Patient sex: M
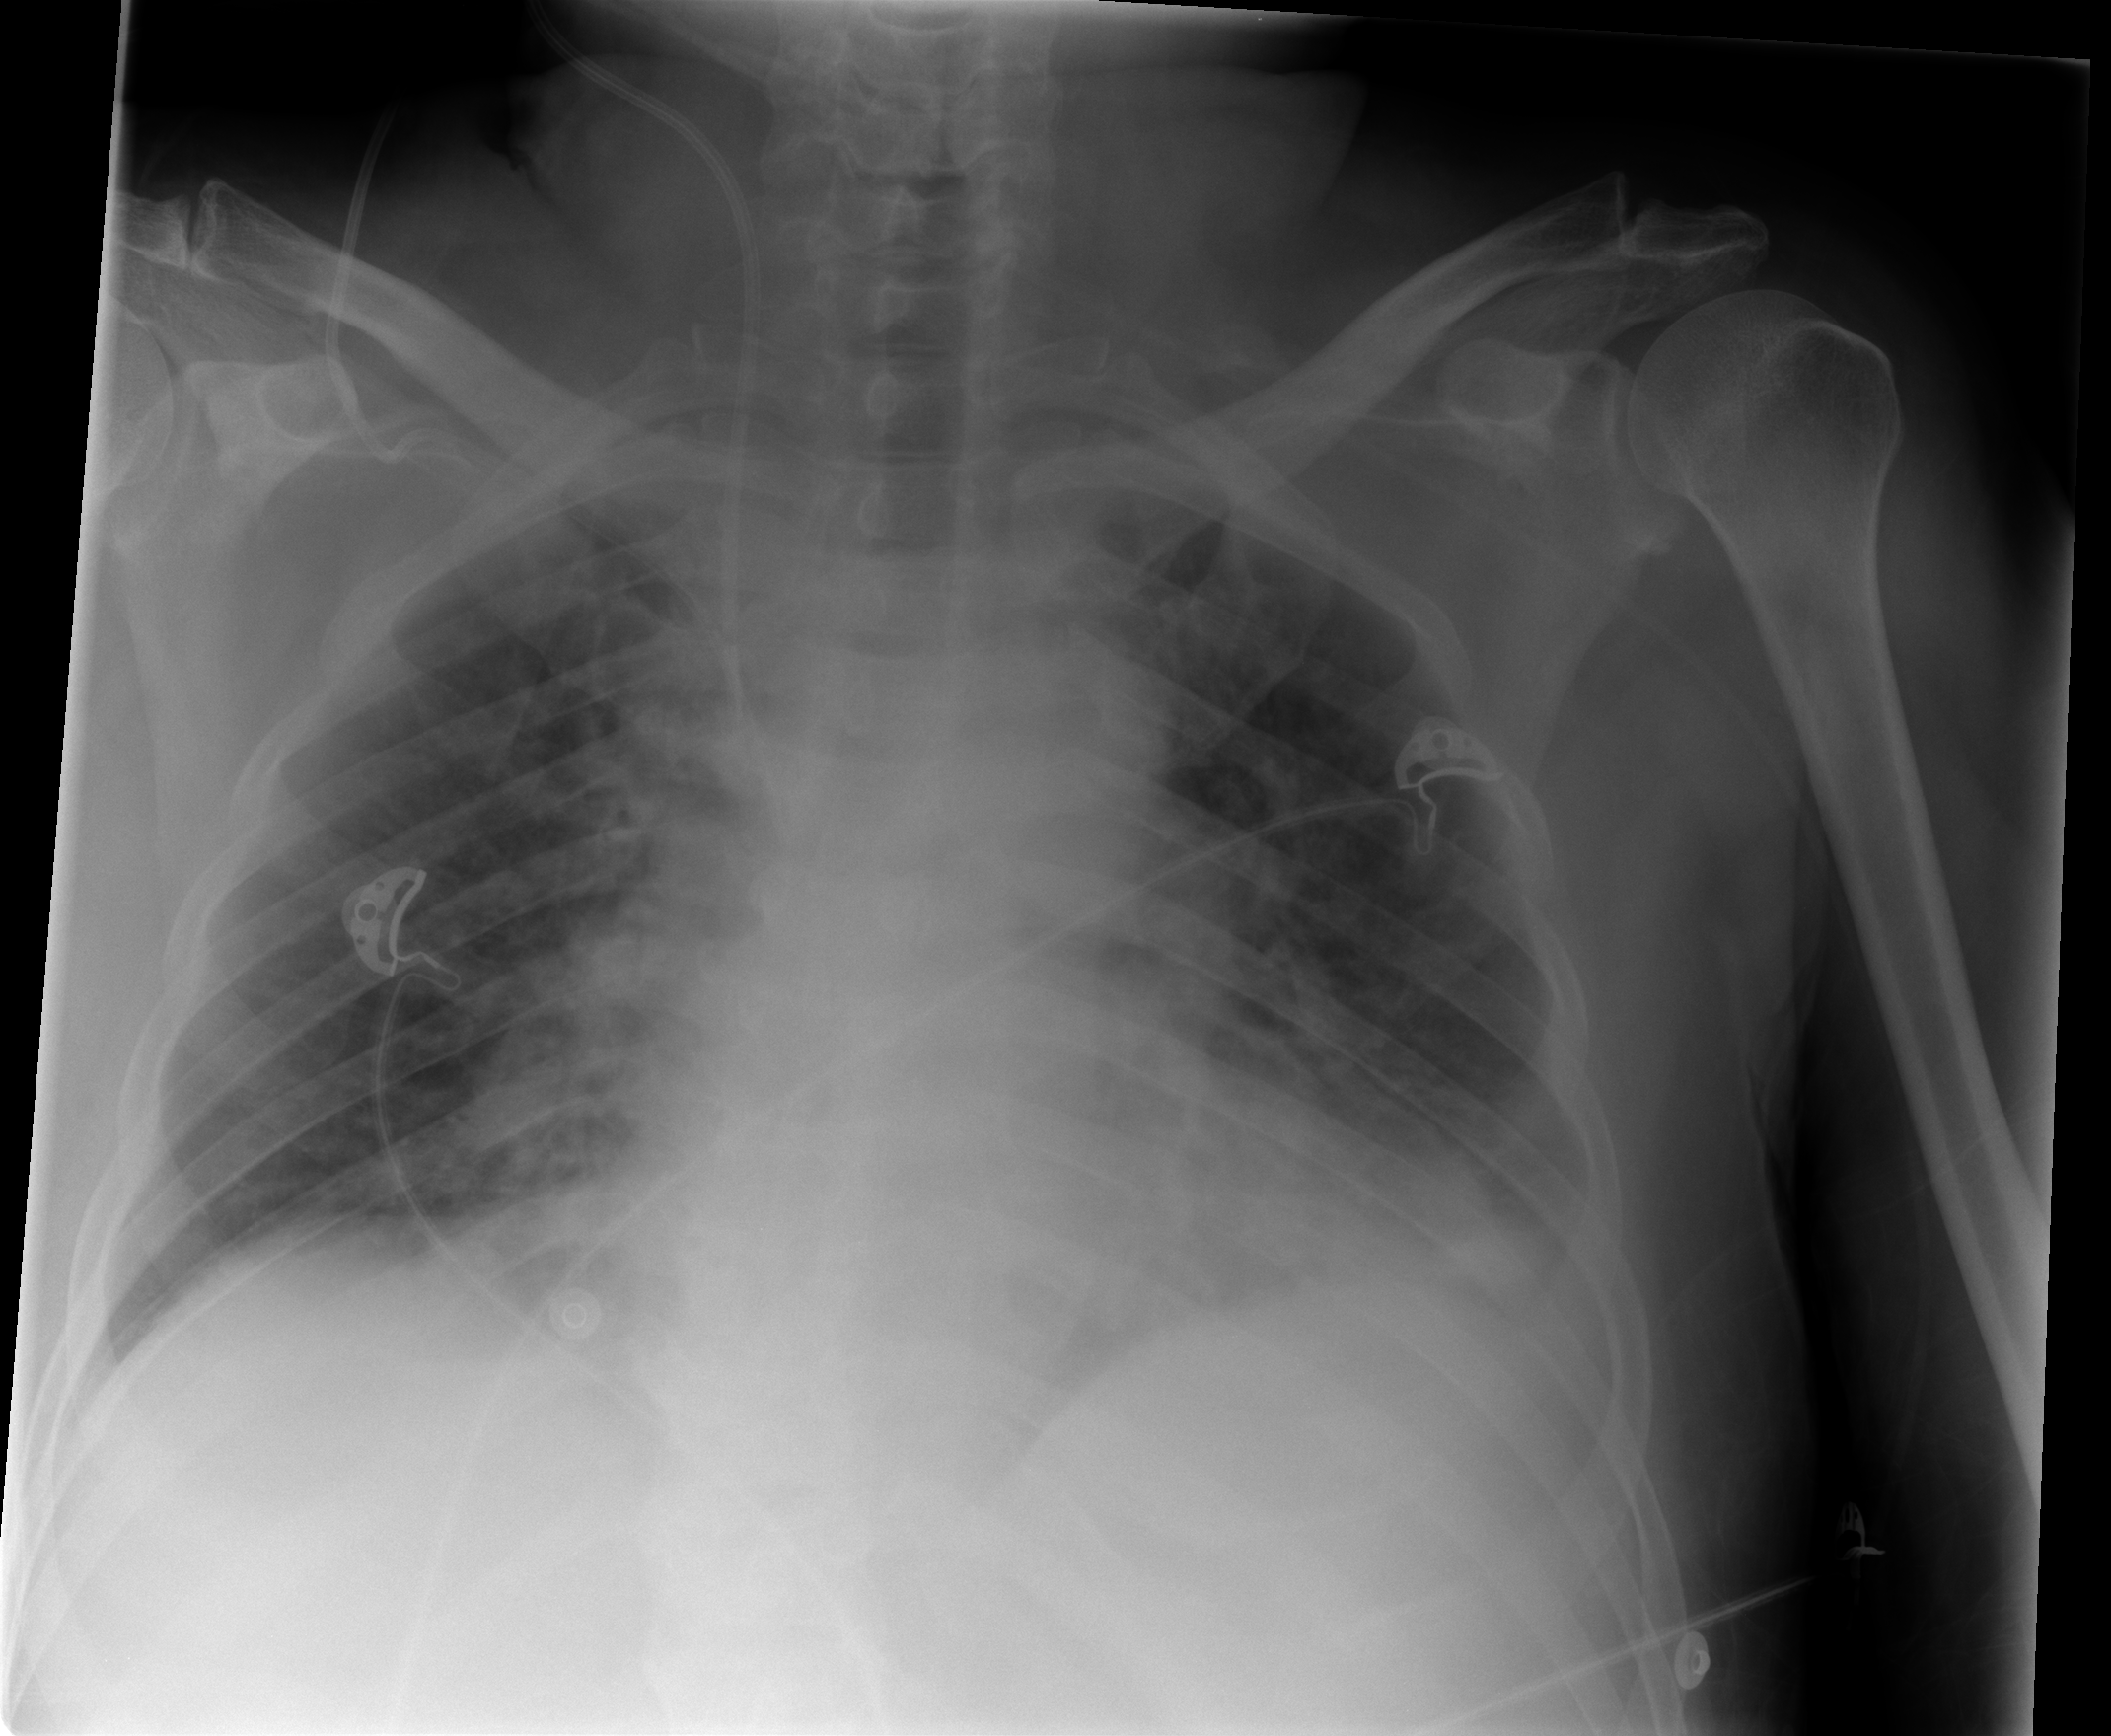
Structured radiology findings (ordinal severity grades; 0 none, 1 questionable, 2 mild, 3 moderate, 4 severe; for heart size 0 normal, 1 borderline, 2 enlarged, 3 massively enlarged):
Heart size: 2
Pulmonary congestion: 1
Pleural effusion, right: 0
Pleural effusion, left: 2
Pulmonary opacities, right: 0
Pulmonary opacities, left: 0
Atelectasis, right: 0
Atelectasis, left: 2